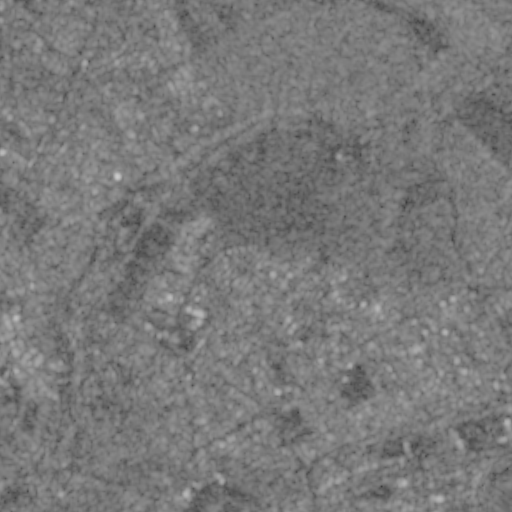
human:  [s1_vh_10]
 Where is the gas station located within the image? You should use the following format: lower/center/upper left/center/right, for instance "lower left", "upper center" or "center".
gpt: The gas station is located in the lower center of the image.
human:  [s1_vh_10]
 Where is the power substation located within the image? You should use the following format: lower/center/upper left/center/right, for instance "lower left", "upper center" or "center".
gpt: The power substation is located in the lower right of the image.
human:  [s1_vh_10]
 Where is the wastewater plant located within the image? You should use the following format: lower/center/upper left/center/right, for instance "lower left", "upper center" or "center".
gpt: The wastewater plant is located in the lower left of the image.
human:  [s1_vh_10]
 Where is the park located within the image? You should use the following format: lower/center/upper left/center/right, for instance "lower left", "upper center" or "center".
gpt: There is no park in the image.

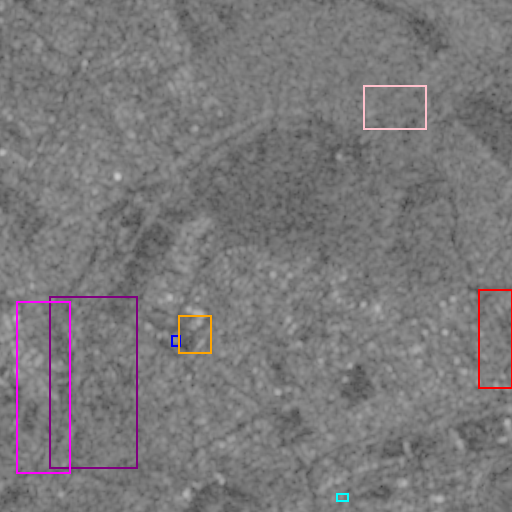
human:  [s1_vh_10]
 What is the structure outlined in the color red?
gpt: The structure outlined in red is a crop field.
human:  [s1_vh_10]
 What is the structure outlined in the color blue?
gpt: The structure outlined in blue is a gas station.
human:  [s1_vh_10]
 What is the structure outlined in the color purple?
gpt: The structure outlined in purple is a park.
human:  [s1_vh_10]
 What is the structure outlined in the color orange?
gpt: The structure outlined in orange is a parking lot.
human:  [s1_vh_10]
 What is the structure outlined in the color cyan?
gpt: The structure outlined in cyan is a power substation.
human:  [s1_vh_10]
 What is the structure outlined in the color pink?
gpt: The structure outlined in pink is a track.
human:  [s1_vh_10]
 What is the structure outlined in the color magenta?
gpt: The structure outlined in magenta is a wastewater plant.
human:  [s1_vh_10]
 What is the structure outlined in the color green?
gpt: There is no green outline.